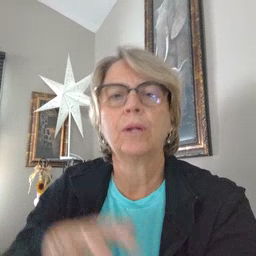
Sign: tiger